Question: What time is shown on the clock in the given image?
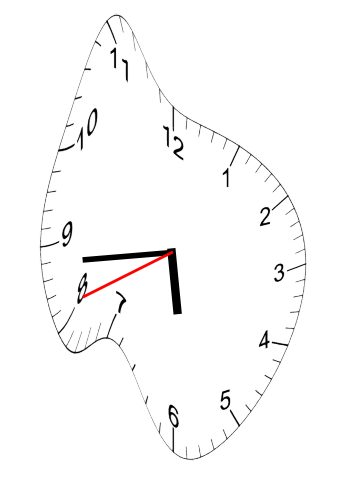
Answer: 05:43:41